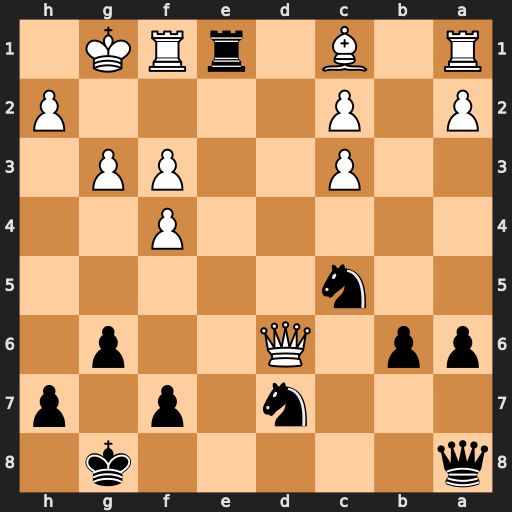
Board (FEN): q5k1/3n1p1p/pp1Q2p1/2n5/5P2/2P2PP1/P1P4P/R1B1rRK1
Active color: b
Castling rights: -
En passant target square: -
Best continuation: Rxf1+ Kxf1 Qxf3+ Kg1 Qxc3 Bb2 Qxb2